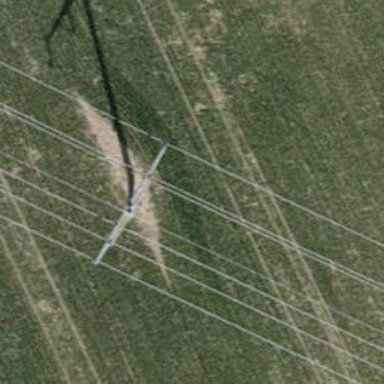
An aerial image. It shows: Power tower.